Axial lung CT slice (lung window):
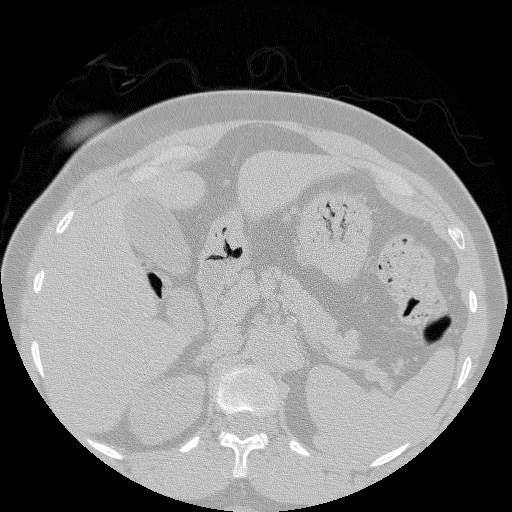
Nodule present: no